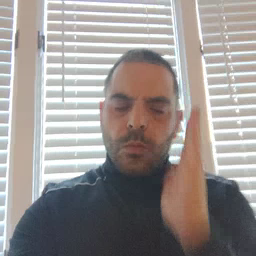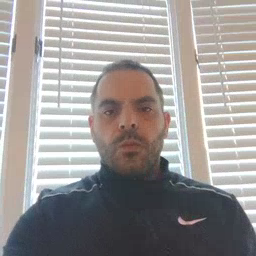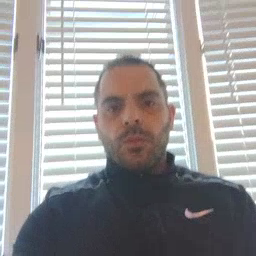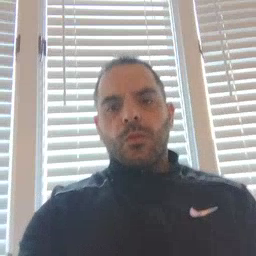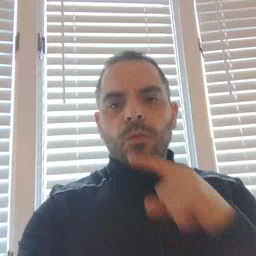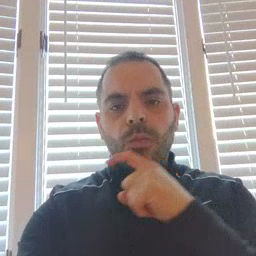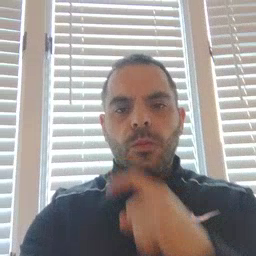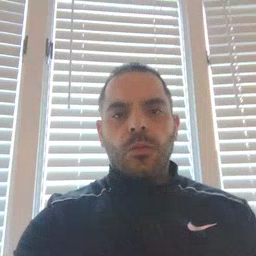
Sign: cereal